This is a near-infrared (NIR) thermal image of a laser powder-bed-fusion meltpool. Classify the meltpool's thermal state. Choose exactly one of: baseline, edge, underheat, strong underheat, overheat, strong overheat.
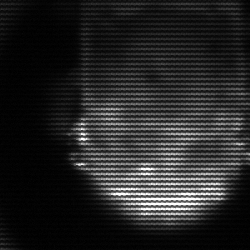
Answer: baseline